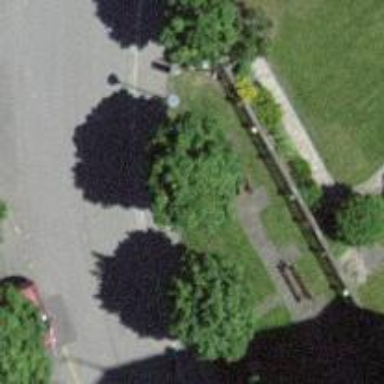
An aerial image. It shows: Bench for seating.